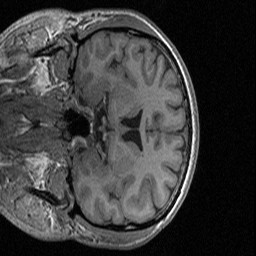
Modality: T1w
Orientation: coronal